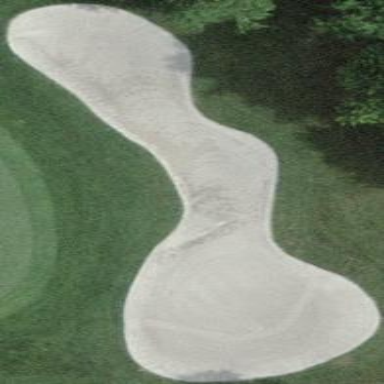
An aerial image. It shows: Sandy area is golf bunker.